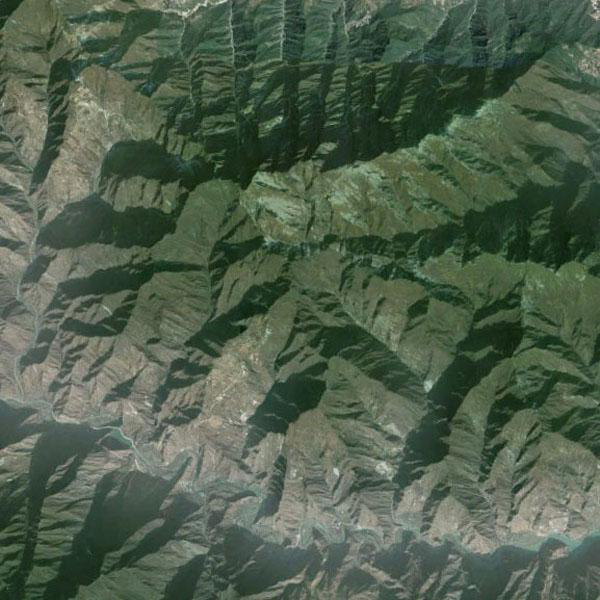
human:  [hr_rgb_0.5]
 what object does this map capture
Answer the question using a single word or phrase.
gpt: mountains